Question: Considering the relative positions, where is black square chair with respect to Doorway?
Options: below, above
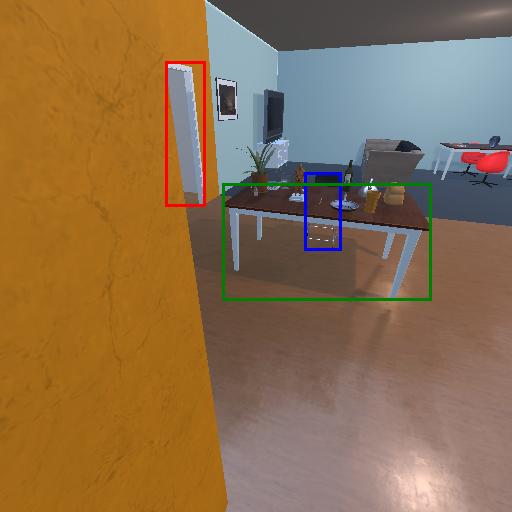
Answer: below